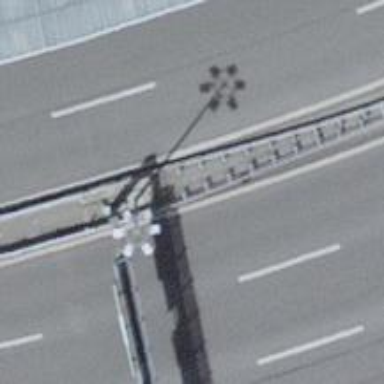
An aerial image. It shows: Gantry with signals.